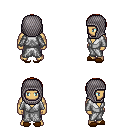
a pixel art fantasy rpg character, male body template, human, tanned skin, white robe, metal pants, dark blonde plain hairstyle, chain hood, brown slippers, four views (front, back, left, right), 2x2 character sprite sheet, small pixel art, hard edges, no anti-aliasing